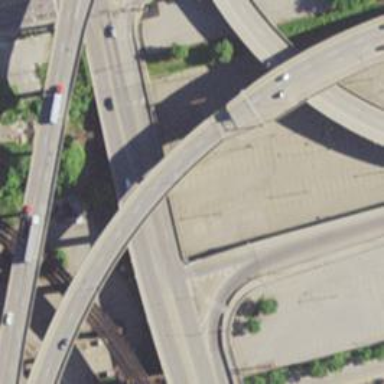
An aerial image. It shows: Primary highway with bridge.